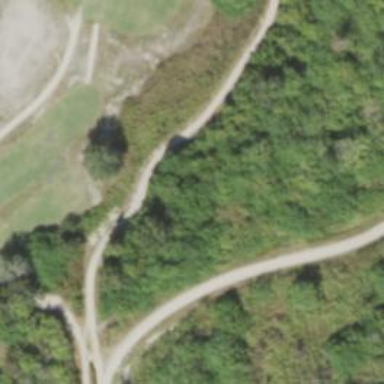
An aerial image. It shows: Pathway for golfing.